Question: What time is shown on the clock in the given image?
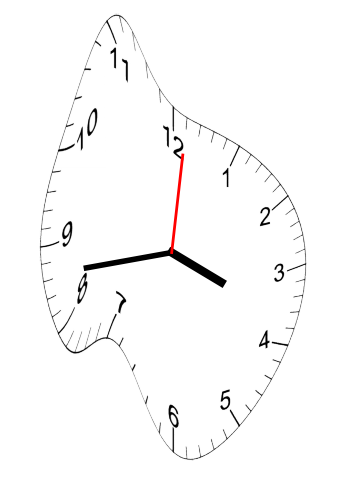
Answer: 03:43:01